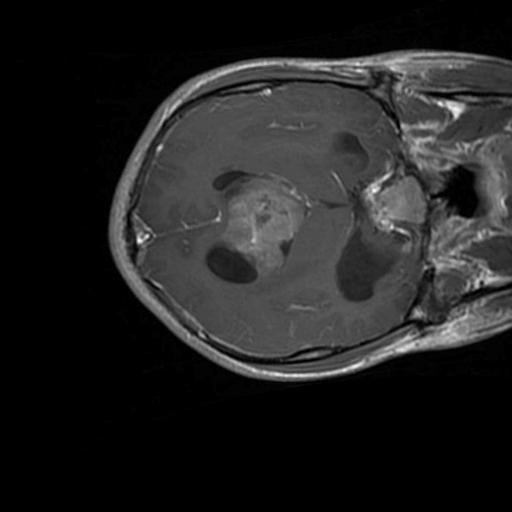
Label: brain_glioma